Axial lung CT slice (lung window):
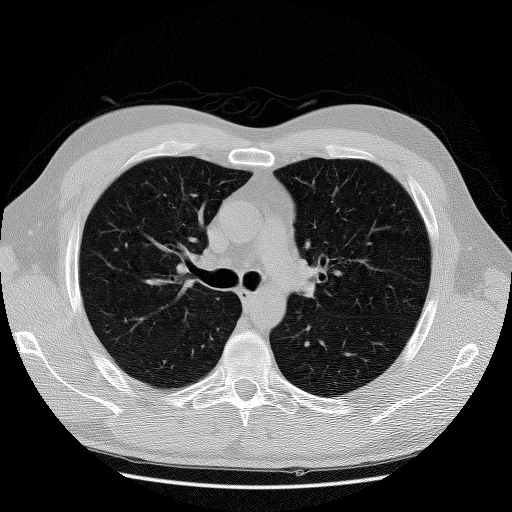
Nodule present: no